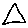
Label: triangle